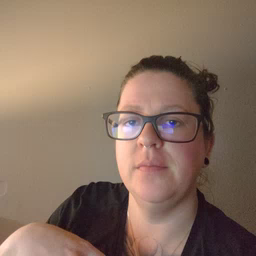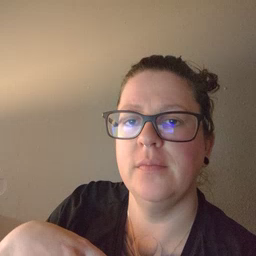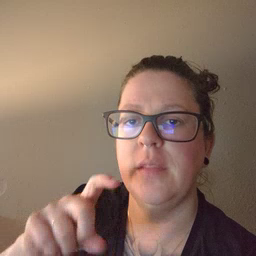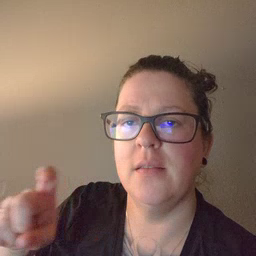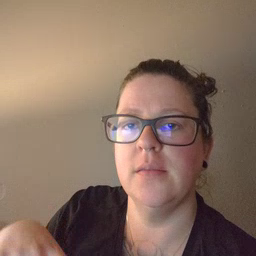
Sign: closet